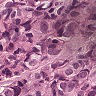
Metastatic tissue present: yes